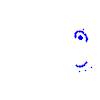
Particle: kaon